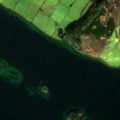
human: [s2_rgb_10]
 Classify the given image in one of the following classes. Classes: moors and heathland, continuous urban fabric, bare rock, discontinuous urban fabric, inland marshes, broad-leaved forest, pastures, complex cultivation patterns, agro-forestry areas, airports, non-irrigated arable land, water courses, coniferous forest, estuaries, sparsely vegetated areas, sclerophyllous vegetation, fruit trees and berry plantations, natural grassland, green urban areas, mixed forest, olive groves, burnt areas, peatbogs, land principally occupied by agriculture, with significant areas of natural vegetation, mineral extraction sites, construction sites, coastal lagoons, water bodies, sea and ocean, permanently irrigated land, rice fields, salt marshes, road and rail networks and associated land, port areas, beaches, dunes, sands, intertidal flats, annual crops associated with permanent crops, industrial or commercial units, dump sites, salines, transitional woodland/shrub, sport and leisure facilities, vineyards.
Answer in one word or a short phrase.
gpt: pastures, land principally occupied by agriculture, with significant areas of natural vegetation, water bodies